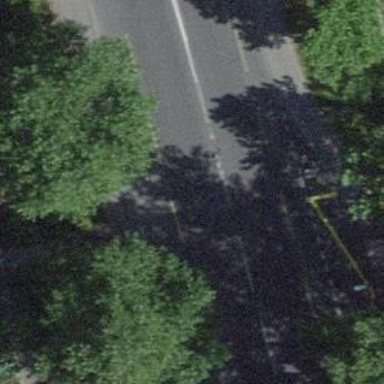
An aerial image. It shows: Primary highway with asphalt surface. The road has designated cycle lane and separate sidewalks on both sides.